Question: I am working on a 2D game project. I would like the user to be able to hit the ball when he presses on the "space" key. I assigned;
- - -
Here is my script which I have called "KickTheBall.cs":
'''
using UnityEngine;
using System.Collections;
public class KickTheBall : MonoBehaviour {
public float bounceFactor = 0.9f; // Determines how the ball will be bouncing after landing. The value is [0..1]
public float forceFactor = 10f;
public float tMax = 5f; // Pressing time upper limit
private float kickStart; // Keeps time, when you press button
private float kickForce; // Keeps time interval between button press and release
private Vector2 prevVelocity; // Keeps rigidbody velocity, calculated in FixedUpdate()
[SerializeField]
private EdgeCollider2D BatCollider;
private Rigidbody2D rb;
void Start () {
rb = GetComponent<Rigidbody2D>();
}
void FixedUpdate () {
if(kickForce != 0)
{
float angle = Random.Range(0,20) * Mathf.Deg2Rad;
rb.AddForce(new Vector2(0.0f,
forceFactor * Mathf.Clamp(kickForce, 0.0f, tMax) * Mathf.Sin(angle)),
ForceMode2D.Impulse);
kickForce = 0;
}
prevVelocity = rb.velocity;
}
void Update(){
if(Input.GetKeyDown (KeyCode.Space))
{
kickStart = Time.time;
Ray ray = Camera.main.ScreenPointToRay(Input.mousePosition);
RaycastHit hit;
if (Physics.Raycast(ray, out hit))
{
if(hit.collider.name == "Ball") // Rename ball object to "Ball" in Inspector, or change name here
kickForce = Time.time - kickStart;
}
}
}
public void KickBall(){
BatCollider.enabled = true;
}
void OnCollisionEnter(Collision col)
{
if(col.gameObject.tag == "Ground") // Do not forget assign tag to the field
{
rb.velocity = new Vector2(prevVelocity.x,
-prevVelocity.y * Mathf.Clamp01(bounceFactor));
}
}
}
'''
However, I am unable to kick the ball when I press the space key. The ball is just bouncing because of colliders. What am I missing?
Check my result:

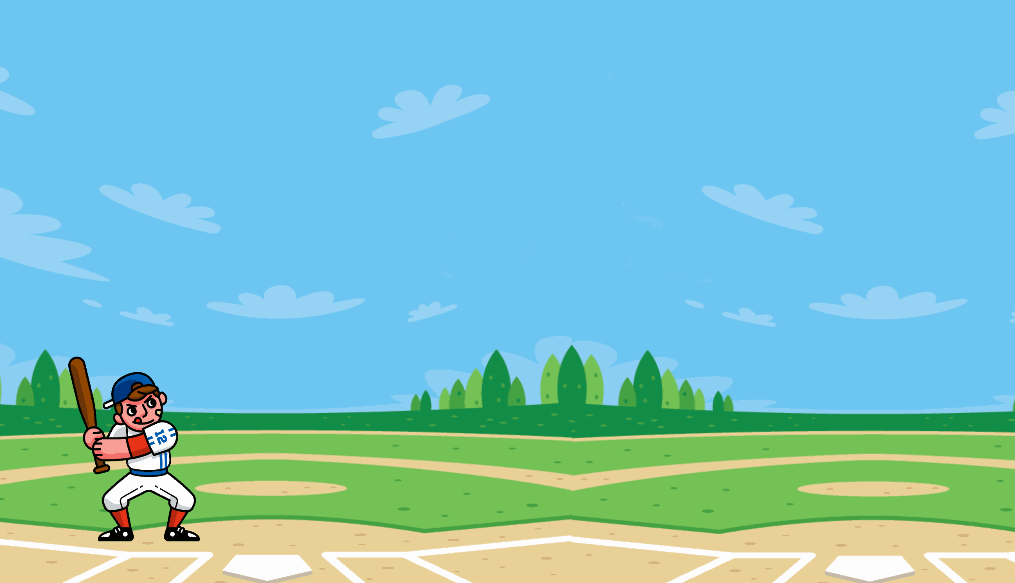
Answer: I would advocate something more like this to start with. This is the script you would add onto your baseball bat.
Part 1:
'''
using UnityEngine;
using System.Collections;
public class KickTheBall : MonoBehaviour
{
public float forceFactor = 10f;
private float kickForce = 50f;
void OnCollisionEnter(Collision col)
{
if(col.gameObject.tag == "Ball") // Do not forget assign tag to the field
{
rb = col.gameobject.GetComponent<Rigidbody>();
rb.AddForce(transform.right * kickForce);
}
}
}
'''
I have simplified your AddForce function for demonstration purposes. Feel free to replace it with your more complex AddForce function if everything is working.
Part 2:
If you really want to include the part where holding the space button makes the hit stronger, then add this:
'''
void Update()
{
if(Input.GetKey(KeyCode.Space))
{
kickForce += 0.5f;
}
}
'''
and add at the end of the oncollisionenter
'''
kickForce = 0;
'''
What this will do is build up force while you hold the space button down. After a successful hit the force will reset to 0. So subsequent collisions will not result in a hit until the space button is held again.
Let me know if this did anything for you.